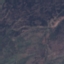
Land use / land cover class: HerbaceousVegetation